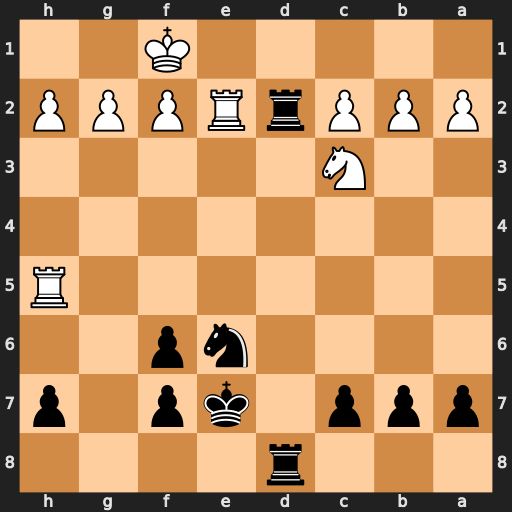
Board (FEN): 3r4/ppp1kp1p/4np2/7R/8/2N5/PPPrRPPP/5K2
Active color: b
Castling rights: -
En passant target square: -
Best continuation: Rxe2 Kxe2 Nf4+ Ke3 Nxh5